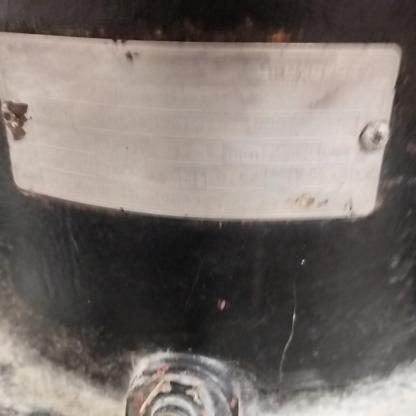
Klasa: tabliczka-znamionowa